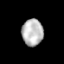
Tissue: lung
Cell type: T cells
Senescence score: 0.2345
Nuclear area (px): 563
Mean DAPI intensity: 183.59